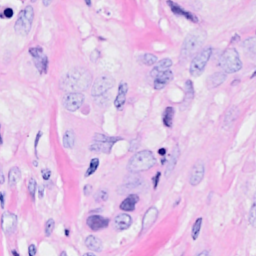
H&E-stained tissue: Breast